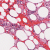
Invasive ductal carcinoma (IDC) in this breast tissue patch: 0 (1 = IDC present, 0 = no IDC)